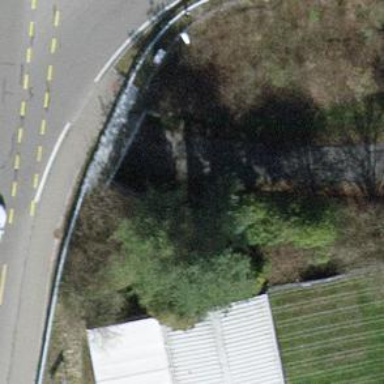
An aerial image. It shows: Service road with asphalt surface leading into tunnel.